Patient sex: M
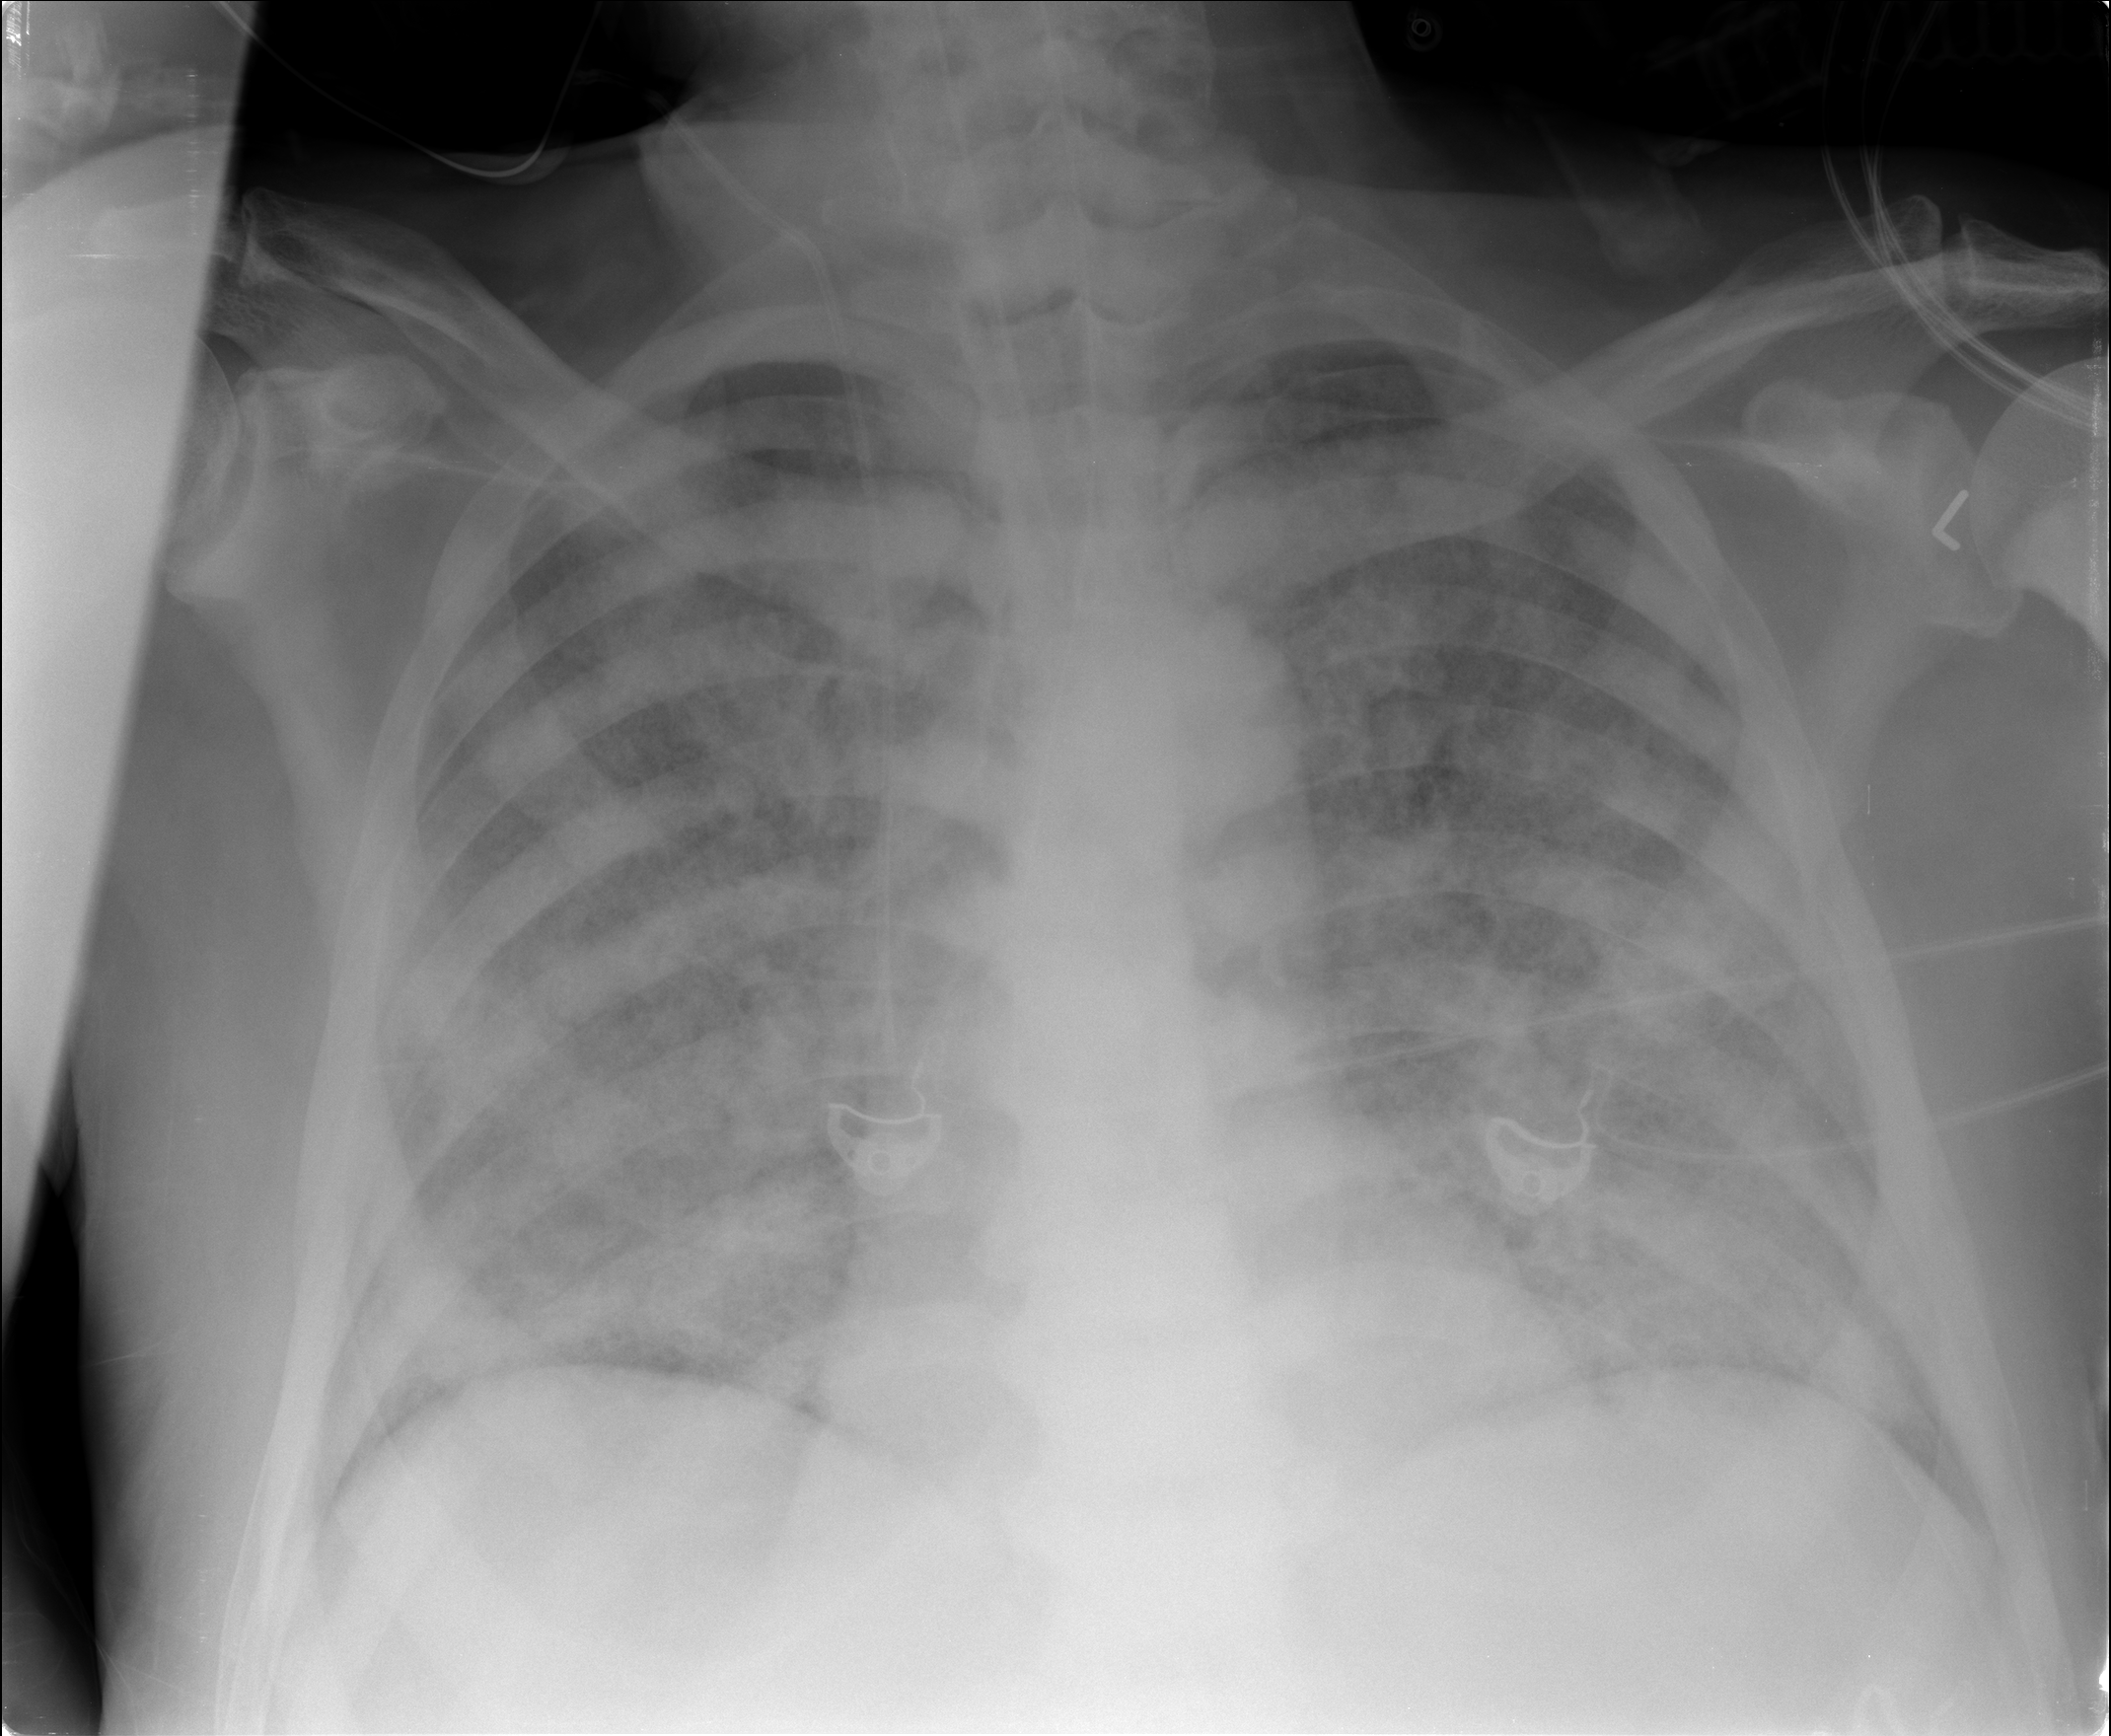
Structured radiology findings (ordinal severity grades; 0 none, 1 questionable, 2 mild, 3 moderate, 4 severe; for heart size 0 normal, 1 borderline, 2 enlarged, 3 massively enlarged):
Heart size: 0
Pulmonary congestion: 2
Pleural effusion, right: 0
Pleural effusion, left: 0
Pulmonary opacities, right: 3
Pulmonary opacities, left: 3
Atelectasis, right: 2
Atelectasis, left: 2